Interaction volume radius: 5 \u00c5
Interaction volume height: 10 \u00c5
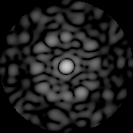
Disorder parameter: 0.8239